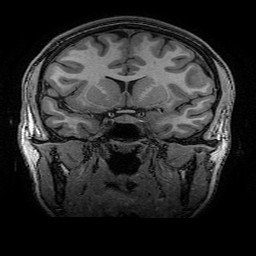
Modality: T1w
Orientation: sagittal
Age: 22
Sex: female
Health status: healthy
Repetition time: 2.53 s
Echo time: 0.0034 s